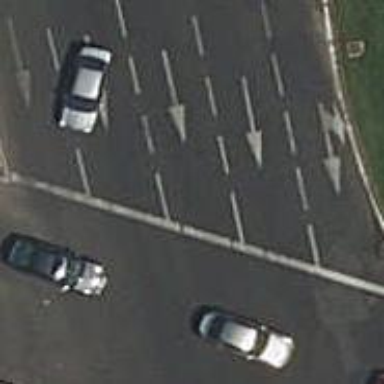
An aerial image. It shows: Road with traffic signals.